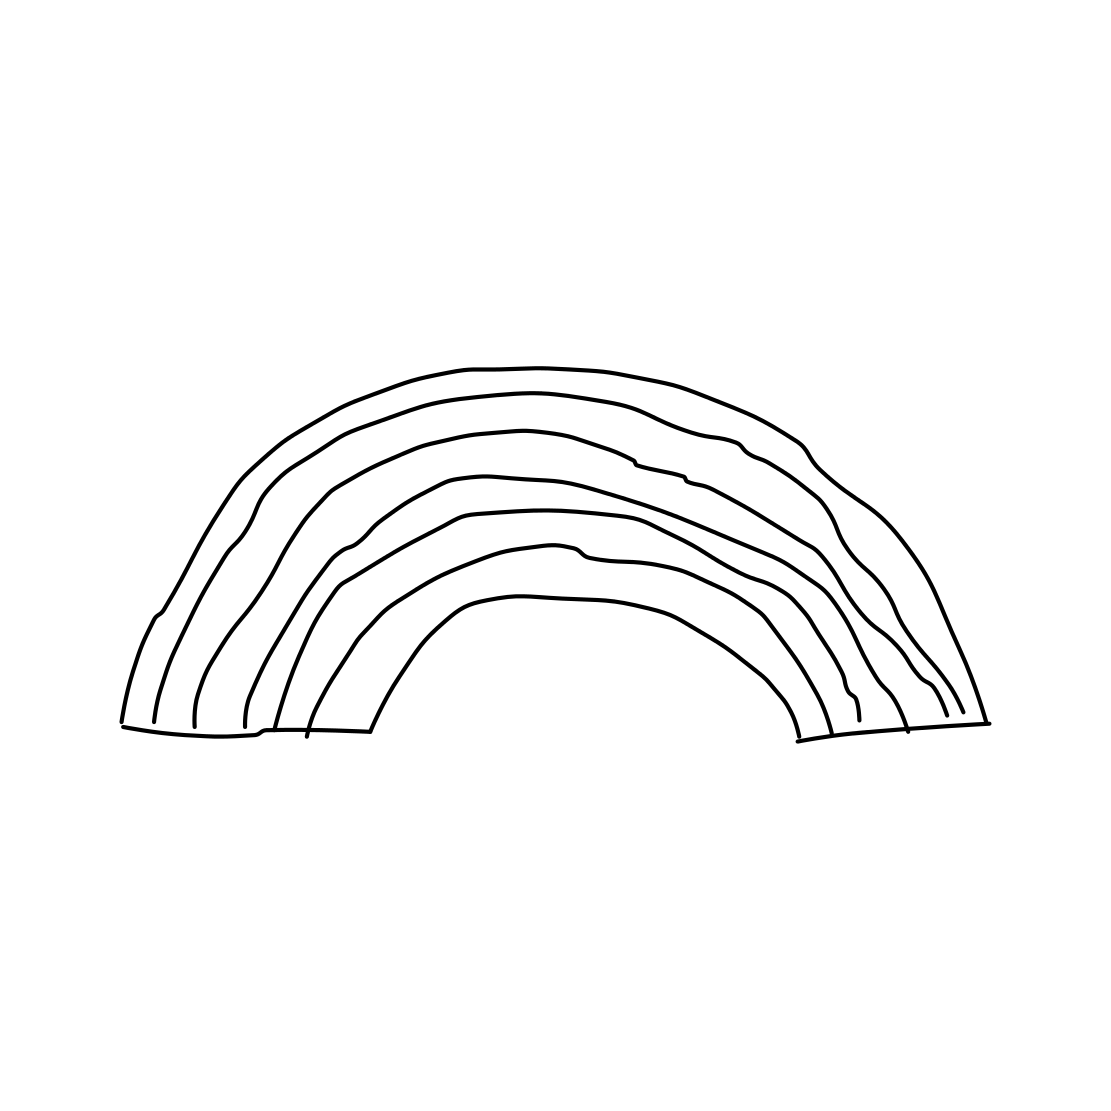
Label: rainbow